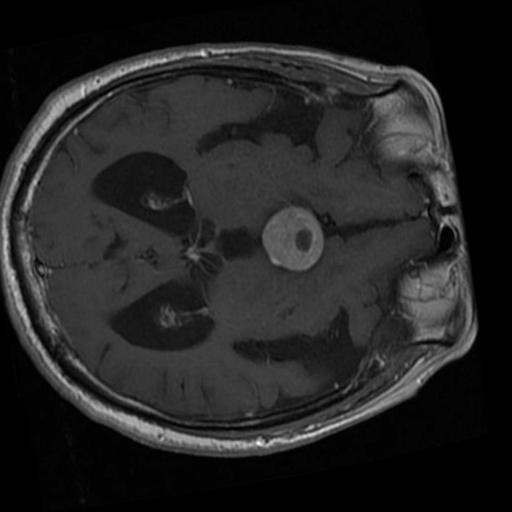
Label: brain_tumor